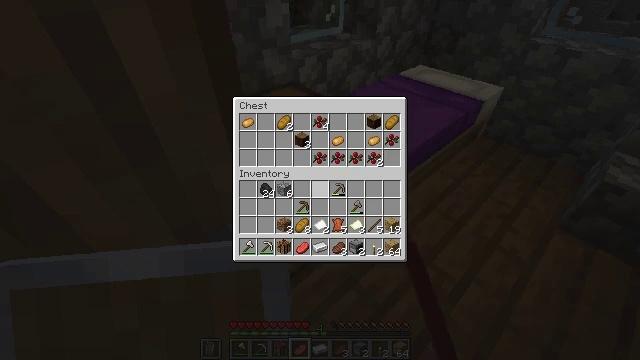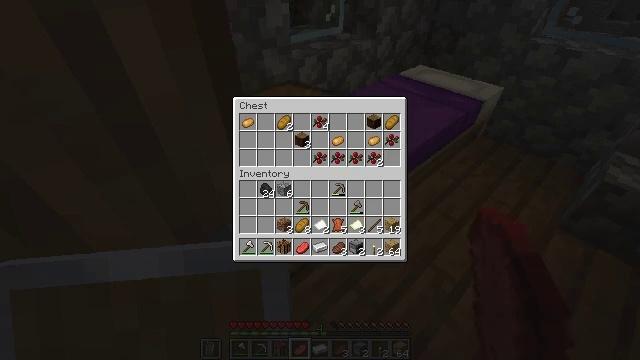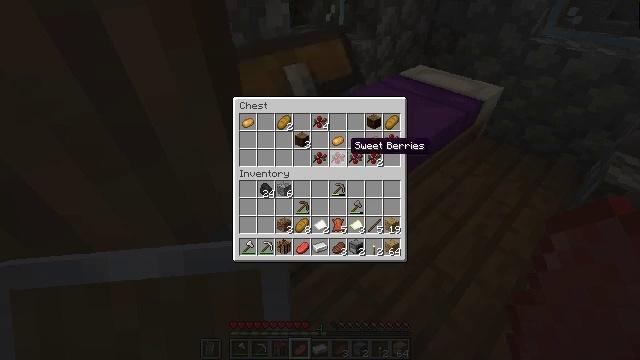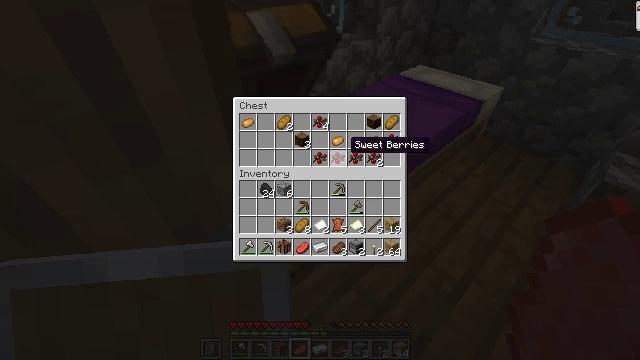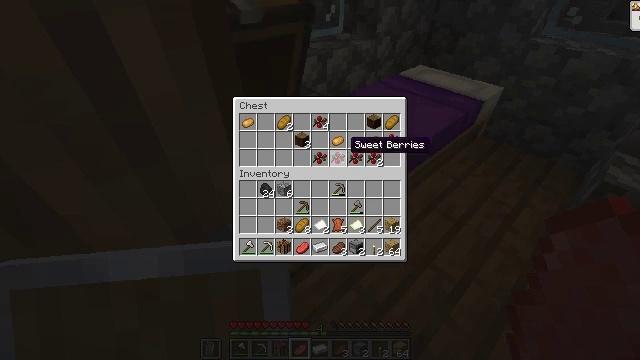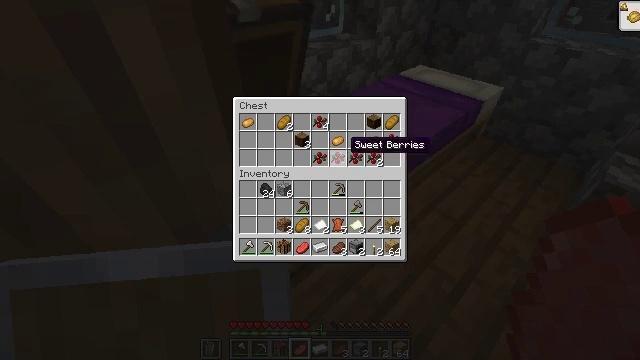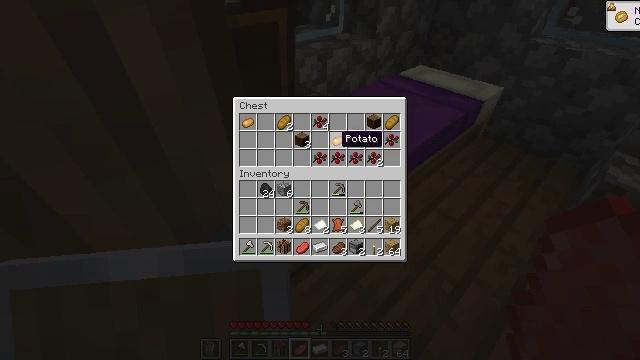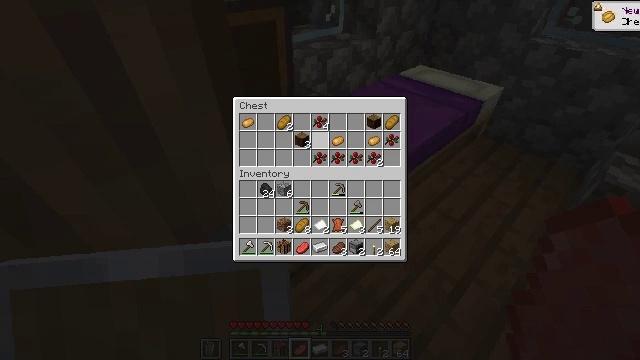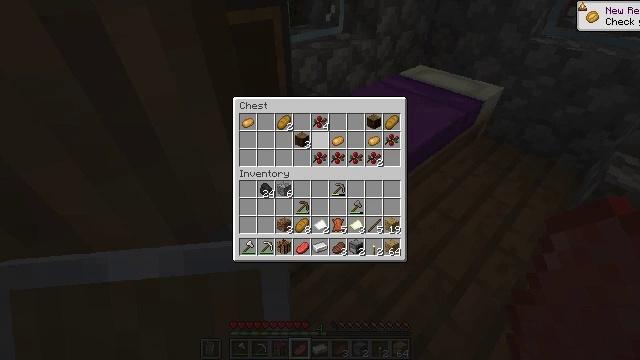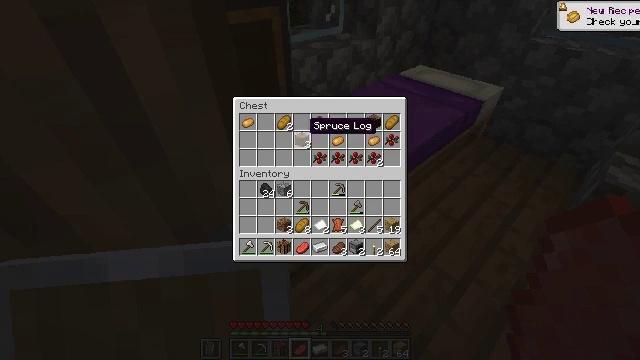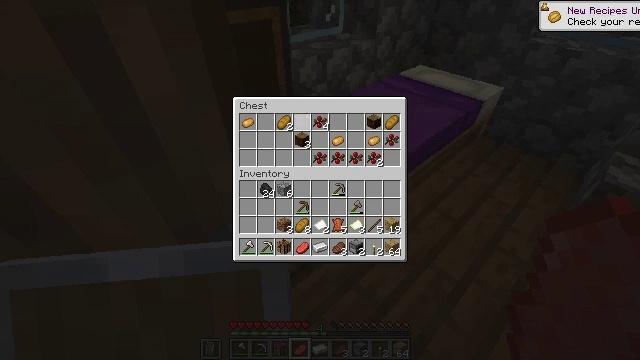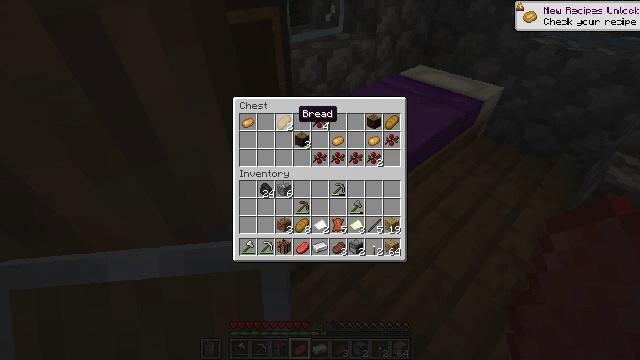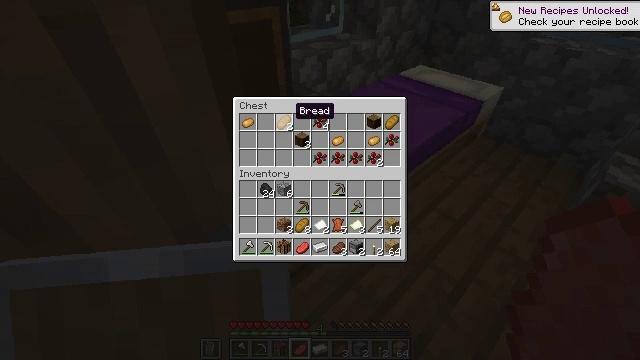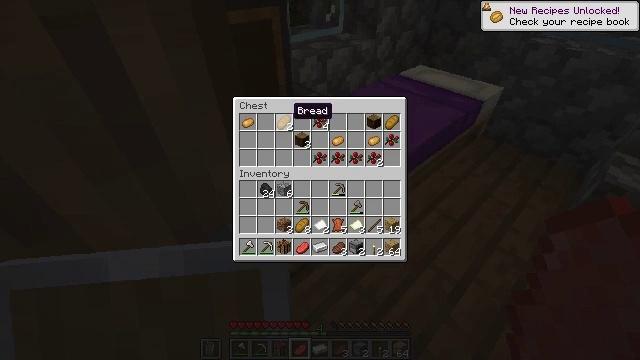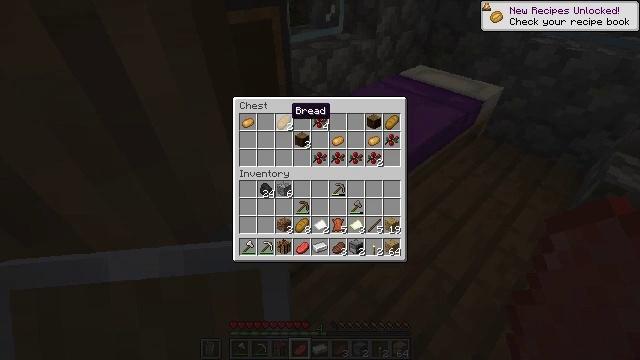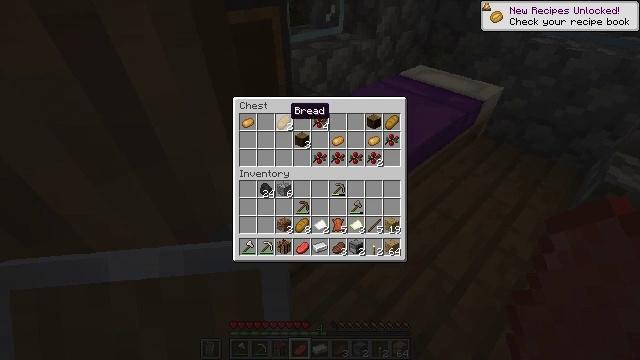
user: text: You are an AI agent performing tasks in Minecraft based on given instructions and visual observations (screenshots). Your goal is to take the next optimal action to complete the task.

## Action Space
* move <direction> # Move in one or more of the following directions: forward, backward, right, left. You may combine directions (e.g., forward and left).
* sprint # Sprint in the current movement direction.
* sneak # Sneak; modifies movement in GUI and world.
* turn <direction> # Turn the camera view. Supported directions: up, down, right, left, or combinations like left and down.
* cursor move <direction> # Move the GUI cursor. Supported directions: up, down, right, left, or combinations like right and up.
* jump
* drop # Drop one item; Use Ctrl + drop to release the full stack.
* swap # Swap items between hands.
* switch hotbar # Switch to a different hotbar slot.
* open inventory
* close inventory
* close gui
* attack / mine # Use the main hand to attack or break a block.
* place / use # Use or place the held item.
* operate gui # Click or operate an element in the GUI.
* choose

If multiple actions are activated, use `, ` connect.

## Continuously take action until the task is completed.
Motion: motion action
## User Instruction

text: Remove the blue bed from its location.
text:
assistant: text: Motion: cursor move right and up
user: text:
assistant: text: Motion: cursor move right and up
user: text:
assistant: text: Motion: no_op
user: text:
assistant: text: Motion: sneak
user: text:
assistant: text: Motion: sneak
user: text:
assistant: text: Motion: sneak, cursor move left
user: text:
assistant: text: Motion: sneak, cursor move left
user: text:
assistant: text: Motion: sneak, cursor move left
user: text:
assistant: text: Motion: sneak, cursor move left and up
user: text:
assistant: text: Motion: sneak, cursor move left and up
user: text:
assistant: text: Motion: sneak
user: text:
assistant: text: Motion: sneak
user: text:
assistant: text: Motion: sneak
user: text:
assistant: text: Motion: sneak
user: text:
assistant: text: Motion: sneak
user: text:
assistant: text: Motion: sneak, operate gui
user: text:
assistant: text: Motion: sneak, operate gui
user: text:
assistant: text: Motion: sneak
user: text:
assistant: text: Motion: sneak, cursor move right and down
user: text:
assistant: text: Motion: sneak, cursor move right
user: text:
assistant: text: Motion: sneak
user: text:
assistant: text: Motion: sneak
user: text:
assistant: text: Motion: sneak
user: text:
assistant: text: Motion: sneak
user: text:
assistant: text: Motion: sneak
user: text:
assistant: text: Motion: sneak
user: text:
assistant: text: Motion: sneak, cursor move right
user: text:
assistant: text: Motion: sneak, cursor move right
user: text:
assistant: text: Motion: sneak
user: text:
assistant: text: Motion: sneak, operate gui